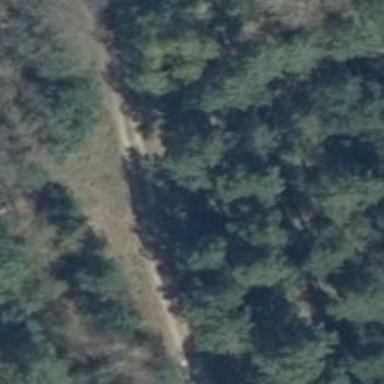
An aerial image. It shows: Path.